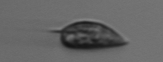
Label: Prorocentrum_triestinum